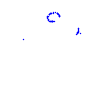
Particle: kaon